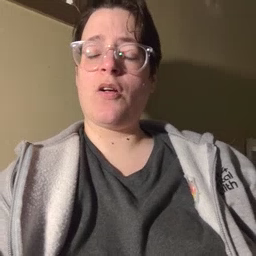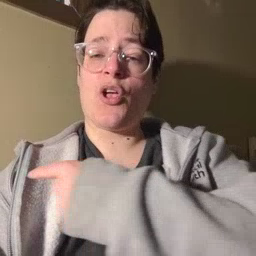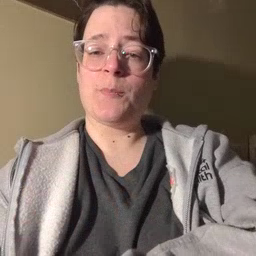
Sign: arm